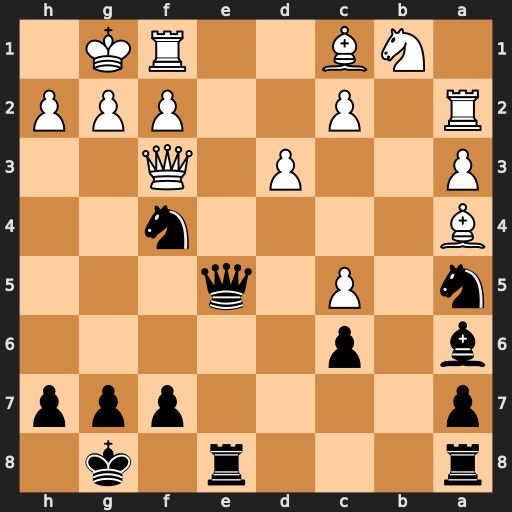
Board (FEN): r3r1k1/p4ppp/b1p5/n1P1q3/B4n2/P2P1Q2/R1P2PPP/1NB2RK1
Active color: b
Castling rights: -
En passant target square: -
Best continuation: Ne2+ Qxe2 Qxe2